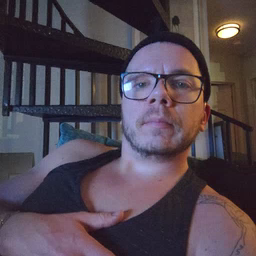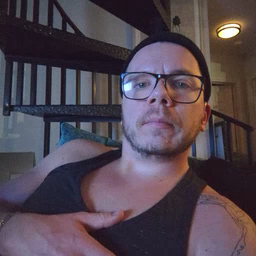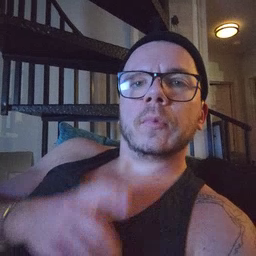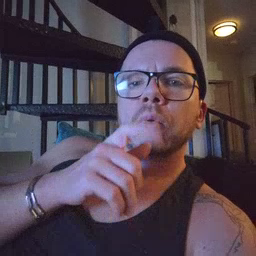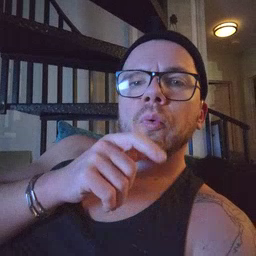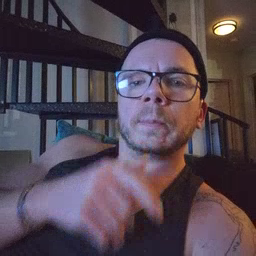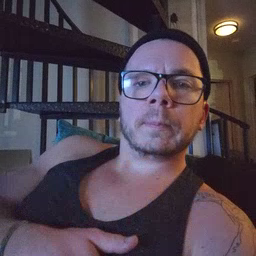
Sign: who